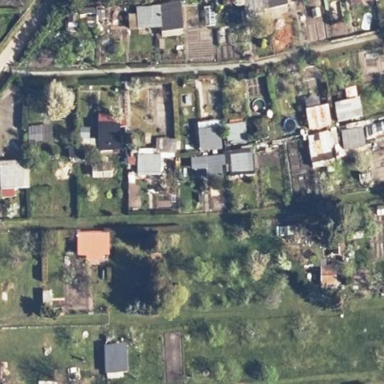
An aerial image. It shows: Area designated for allotments.